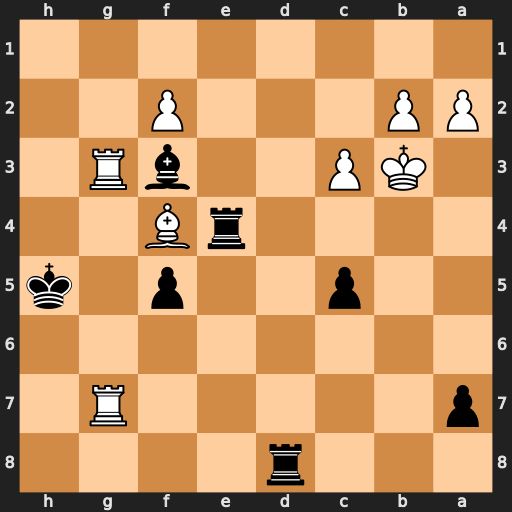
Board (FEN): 3r4/p5R1/8/2p2p1k/4rB2/1KP2bR1/PP3P2/8
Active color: b
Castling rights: -
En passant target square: -
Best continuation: Bd1+ Ka3 Ra4#